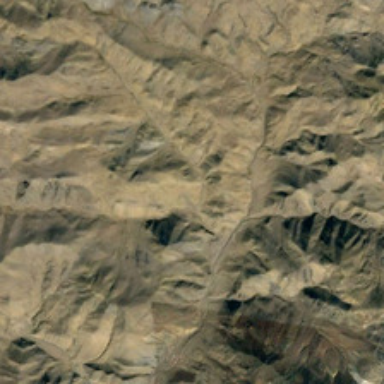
The yellow mountain is a piece of water wet .